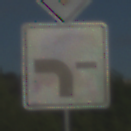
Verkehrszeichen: VerlaufVorfahrtsstrasse6
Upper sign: Vorfahrtsstrasse
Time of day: MorningAfternoon
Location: Outdoor (Nature)
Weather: Clear
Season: NotSpecified
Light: Natural